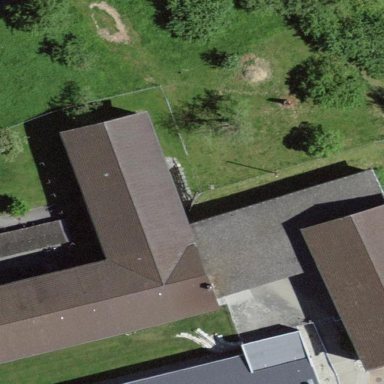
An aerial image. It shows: School building.